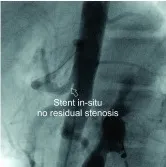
Percutaneous balloon angioplasty with stent placement for celiac artery stenosis. D. Stent
in-situ with no residual stenosis (arrow).
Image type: radiology (x_ray)